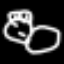
Label: frog